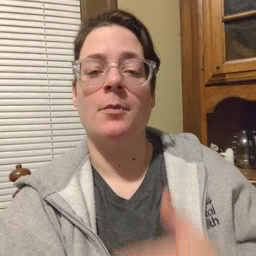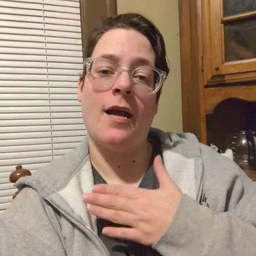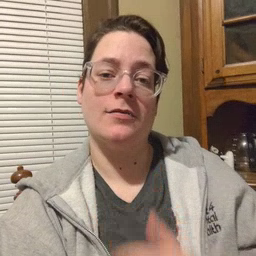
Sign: minemy